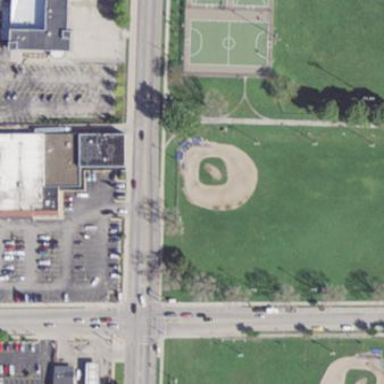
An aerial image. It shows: Baseball pitch for leisure and sports activities.